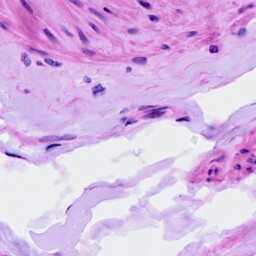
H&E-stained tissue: Ovarian